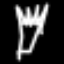
Label: fork